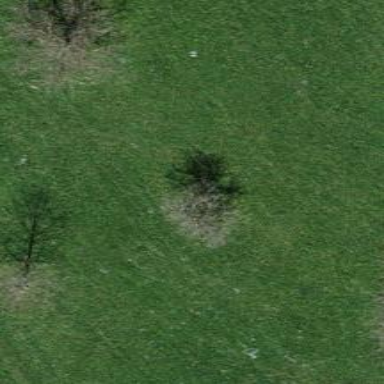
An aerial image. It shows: Agricultural area with deciduous broadleaved trees.